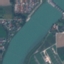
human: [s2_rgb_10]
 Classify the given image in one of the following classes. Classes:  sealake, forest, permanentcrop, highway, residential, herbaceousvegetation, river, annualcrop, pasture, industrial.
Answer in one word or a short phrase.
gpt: River